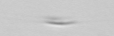
Label: Cylindrotheca_morphotype1